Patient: sex F, age 29
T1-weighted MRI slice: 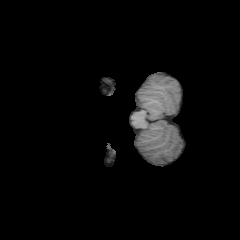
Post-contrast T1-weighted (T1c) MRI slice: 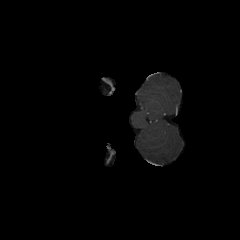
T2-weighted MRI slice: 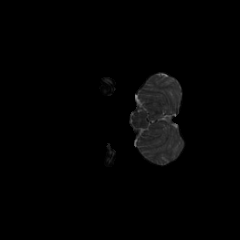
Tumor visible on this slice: no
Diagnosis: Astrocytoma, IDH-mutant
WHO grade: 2